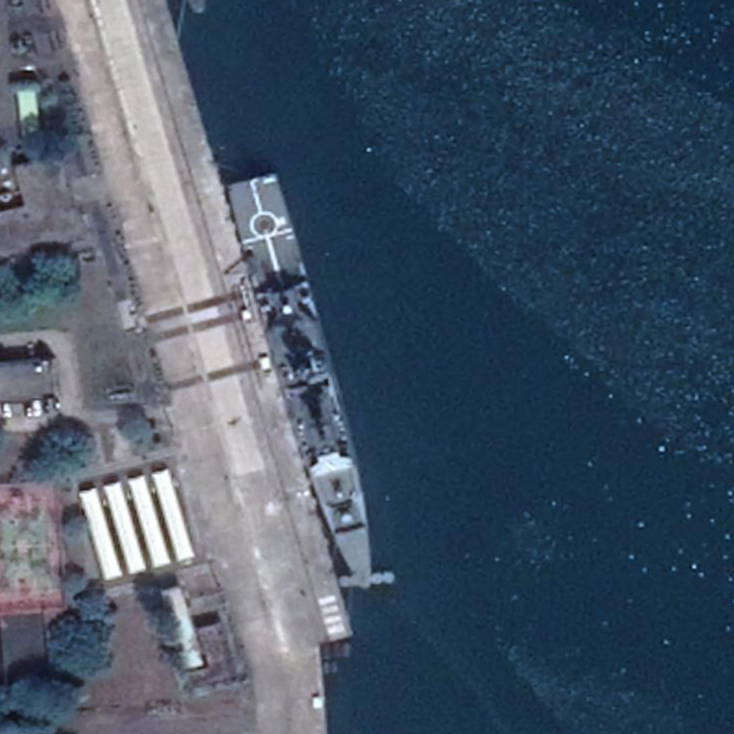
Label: cruiser